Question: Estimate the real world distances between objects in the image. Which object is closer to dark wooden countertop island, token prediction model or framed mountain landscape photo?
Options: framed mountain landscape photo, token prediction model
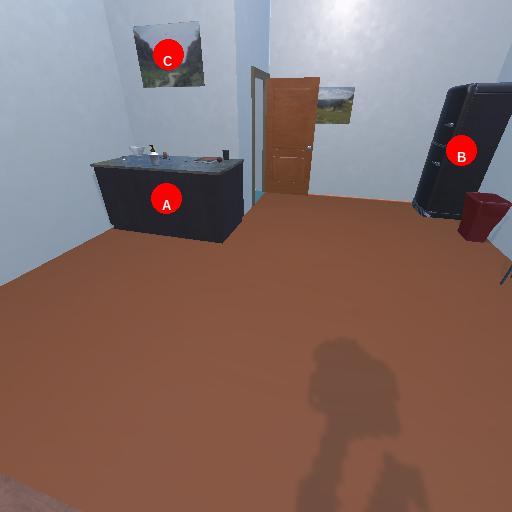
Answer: framed mountain landscape photo